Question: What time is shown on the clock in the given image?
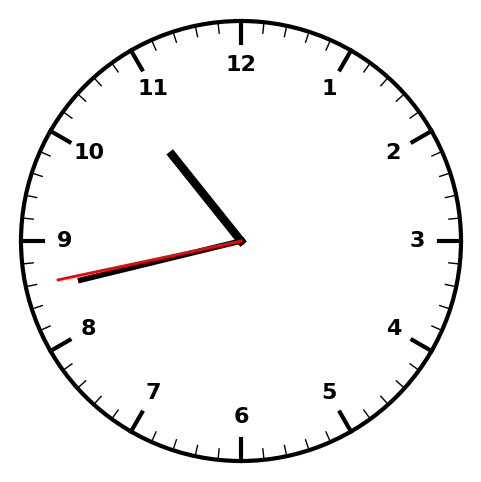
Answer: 10:42:43